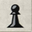
Piece: bP